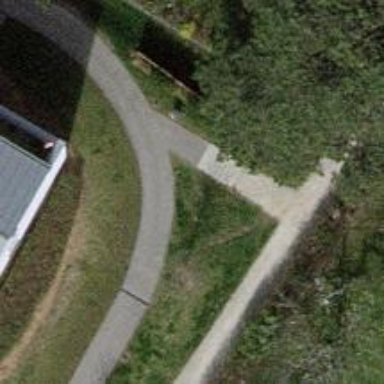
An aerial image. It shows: Road with steps.